Question: I have faced problem with accessing static files from wwwroot folder in ASP.NET Core application in release mode. I keep my static files in wwwroot folder and access them with a relative path, for example to access for attribute of tag I specify and the picture loads correctly in local IIS Express development mode.
Now I have created Website in IIS Manager () and deployed my web application to it, and also I created Application pool in site () so that it's hierarchy looks like this:

The problem I have faced is that after deploy my paths to static files has crashed and to access them I need to have before any path (for the example above, now I need to specify to access image). So my question is there any way we can configure ASP.NET application to always use current Application as content root path, so that we don't need to specify nothing in path except the path of static file relative to wwwroot folder?
I have tried to get application name from variable of and insert it before the path to the static file and in this case everything works, but it is inconvenient to do this every time we need to load static file from wwwroot folder.
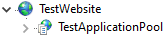
Answer: In MVC views or Razor pages you can use a tilde and slash (~/) prefix on the path to represent the web root (wwwroot by default) in most places in your cshtml views/pages.
For example:
'''
<img src="~/hello.jpg" />
'''
This should translate to the correct path even when deployed under a virtual directory in IIS (like your example).
Relevant documentation about web root can be found here, and this mentions the ~/
<URL>